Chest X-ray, PA view. Patient: 54 years old, sex F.
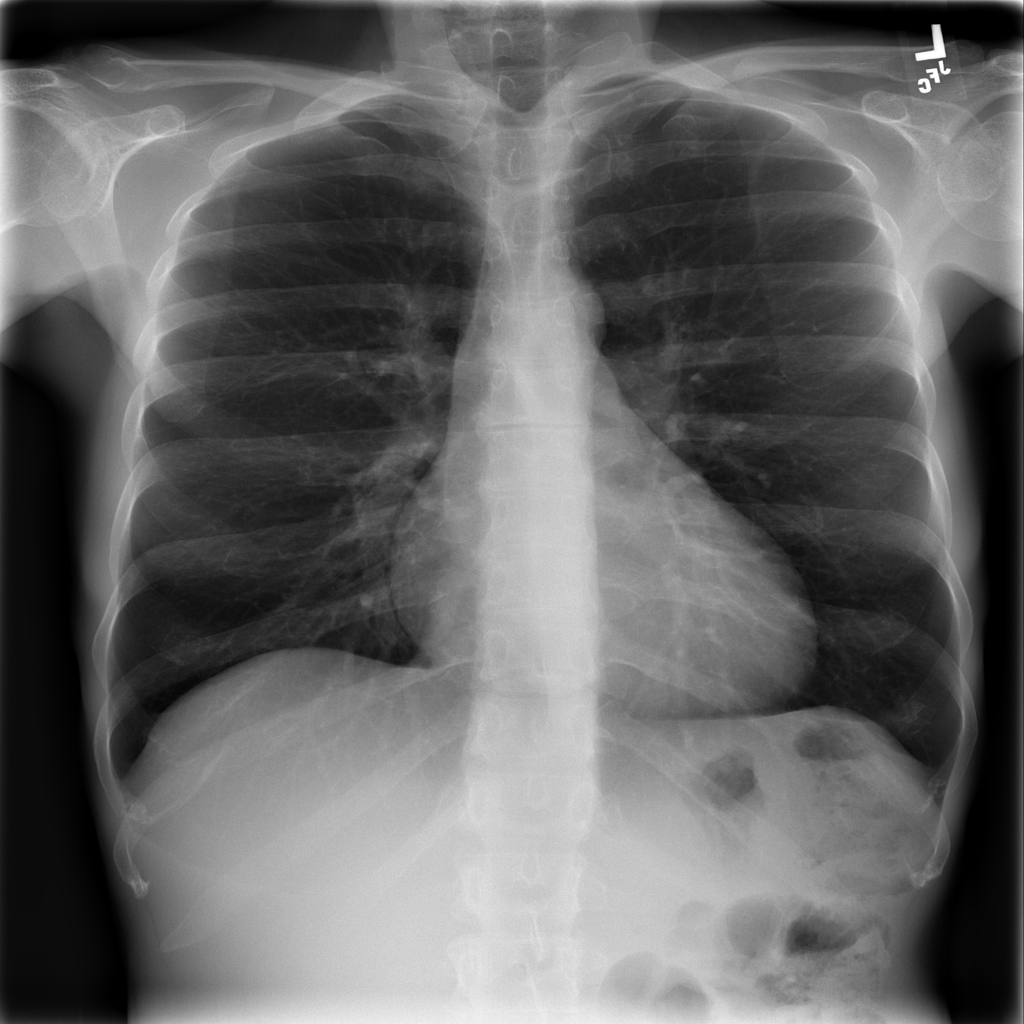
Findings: No Finding